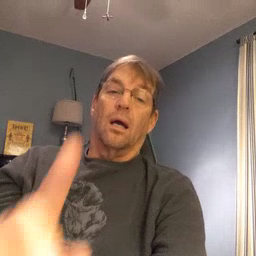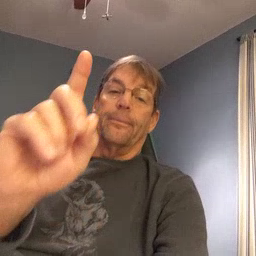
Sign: up